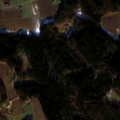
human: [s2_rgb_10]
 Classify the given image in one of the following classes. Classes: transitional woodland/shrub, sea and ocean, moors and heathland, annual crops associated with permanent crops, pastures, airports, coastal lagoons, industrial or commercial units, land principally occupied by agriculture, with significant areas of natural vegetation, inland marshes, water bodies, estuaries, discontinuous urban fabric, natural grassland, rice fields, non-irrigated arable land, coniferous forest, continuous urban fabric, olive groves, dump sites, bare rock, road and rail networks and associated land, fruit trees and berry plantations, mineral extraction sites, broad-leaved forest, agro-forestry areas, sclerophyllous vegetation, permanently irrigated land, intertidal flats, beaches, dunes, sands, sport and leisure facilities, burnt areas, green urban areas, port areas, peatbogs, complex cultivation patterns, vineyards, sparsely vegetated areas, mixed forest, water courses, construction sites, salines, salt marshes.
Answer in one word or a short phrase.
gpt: complex cultivation patterns, land principally occupied by agriculture, with significant areas of natural vegetation, broad-leaved forest, mixed forest